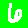
Digit: 6